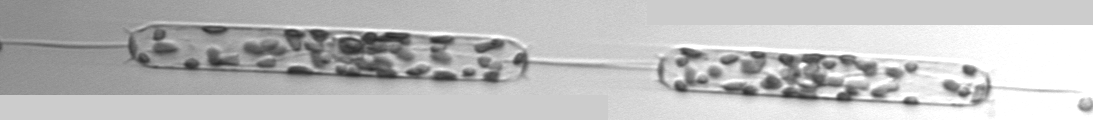
Label: Ditylum_brightwellii